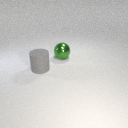
large green metal sphere behind large gray rubber cylinder